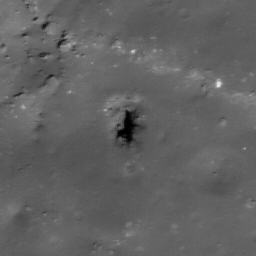
Pit: Jackson 3
Host crater: Jackson
Host type: impact_melt
Lunar coordinates: latitude 22.199, longitude 197.149